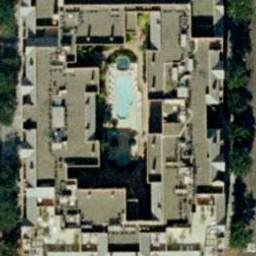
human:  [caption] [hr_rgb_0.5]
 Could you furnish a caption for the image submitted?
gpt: Many buildings are crowded together .

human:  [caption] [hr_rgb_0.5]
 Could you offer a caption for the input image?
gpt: There are lots of buildings with a swimming pool .

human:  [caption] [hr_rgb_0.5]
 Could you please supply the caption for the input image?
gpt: Many buildings are crowded in a mess .

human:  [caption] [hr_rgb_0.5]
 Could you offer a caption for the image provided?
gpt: Lots of buildings are crowded together .

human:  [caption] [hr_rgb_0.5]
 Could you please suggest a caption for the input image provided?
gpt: There are lots of buildings with a swimming pool in the middle .